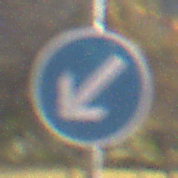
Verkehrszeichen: VorgeschriebeneVorbeifahrtLinks
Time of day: SunriseSunset
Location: Outdoor (Nature)
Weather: Clear
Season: NotSpecified
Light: Natural